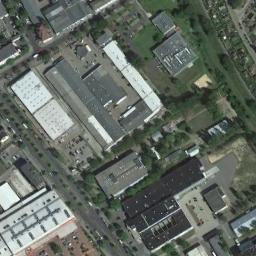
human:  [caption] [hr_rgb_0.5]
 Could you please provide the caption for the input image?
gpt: There are many houses of different shapes and sizes in the industrial zone .

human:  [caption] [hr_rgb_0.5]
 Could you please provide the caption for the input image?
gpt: In an industrial area, There are neatly planned factories and roads, Green belts, And parking lots .

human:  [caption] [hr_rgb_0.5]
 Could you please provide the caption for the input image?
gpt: The industrial area with some workshops of different sizes and trees is surrounded by roads .

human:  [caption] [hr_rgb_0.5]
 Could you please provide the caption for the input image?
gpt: Different buildings in the industrial area have different orientations .

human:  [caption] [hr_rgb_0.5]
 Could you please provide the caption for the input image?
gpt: There are some buildings and green trees on the industrial area .